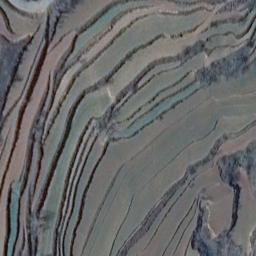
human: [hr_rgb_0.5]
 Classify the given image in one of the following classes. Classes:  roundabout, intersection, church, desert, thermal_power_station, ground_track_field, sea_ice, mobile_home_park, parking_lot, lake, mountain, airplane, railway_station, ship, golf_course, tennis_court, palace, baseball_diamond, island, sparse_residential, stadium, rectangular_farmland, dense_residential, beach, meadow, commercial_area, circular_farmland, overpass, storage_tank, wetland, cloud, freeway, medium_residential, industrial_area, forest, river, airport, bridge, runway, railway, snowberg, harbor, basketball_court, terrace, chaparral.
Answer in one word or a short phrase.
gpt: terrace